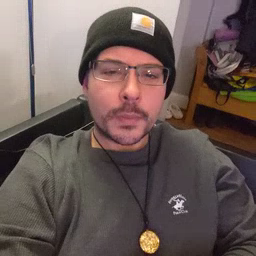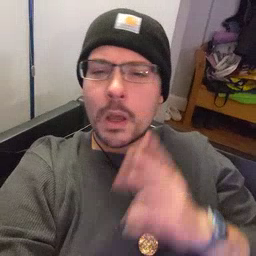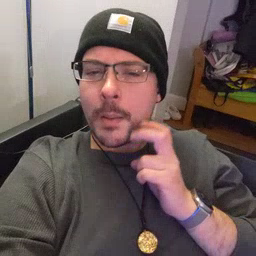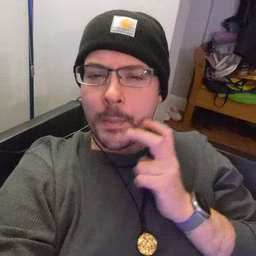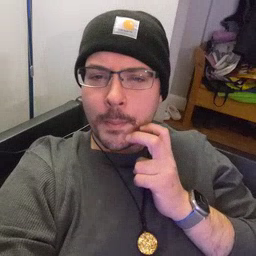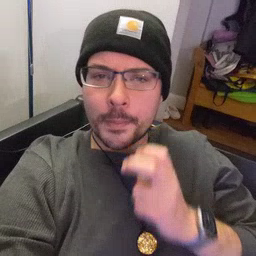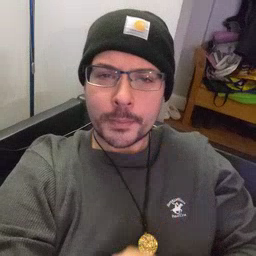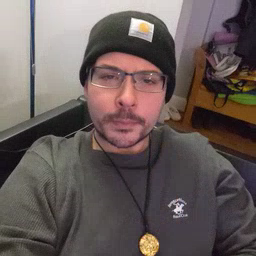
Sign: gum